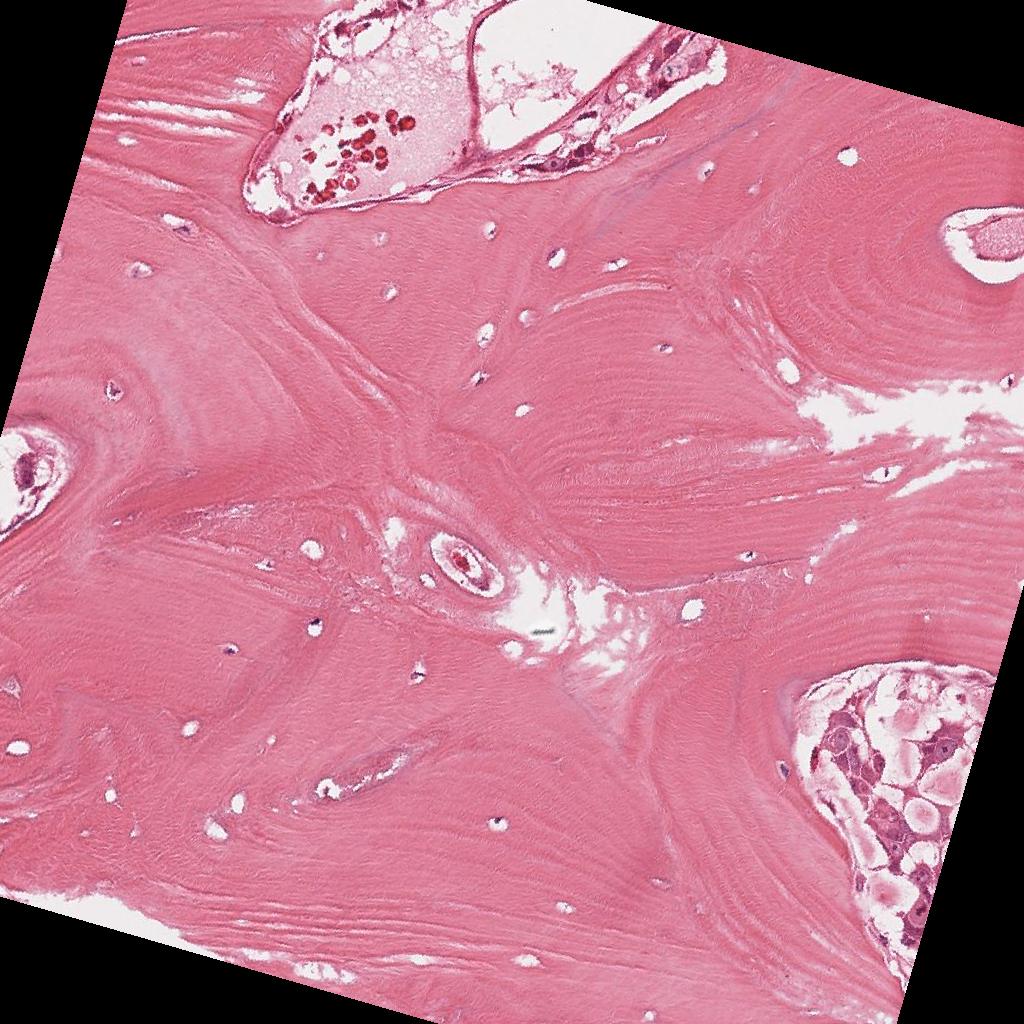
Label: Non-Tumor